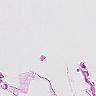
Metastatic tissue present: no